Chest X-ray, AP view. Patient: 18 years old, sex M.
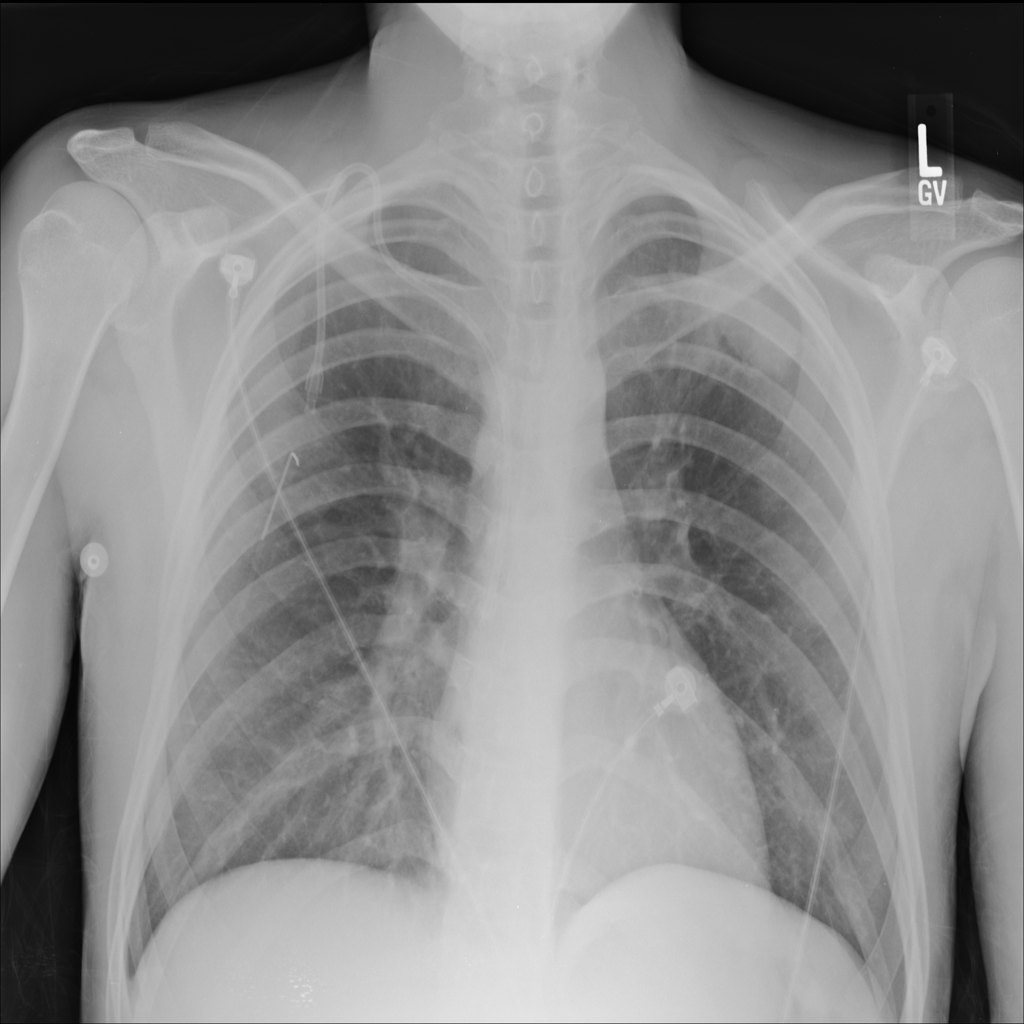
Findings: Mass